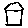
Label: house